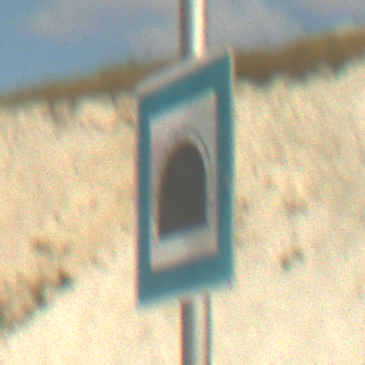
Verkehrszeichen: Tunnel
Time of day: Midday
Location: Outdoor (Beach)
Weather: PartlyCloudy
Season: NotSpecified
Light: Natural